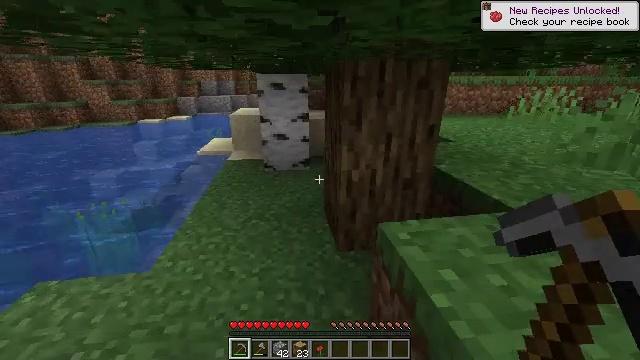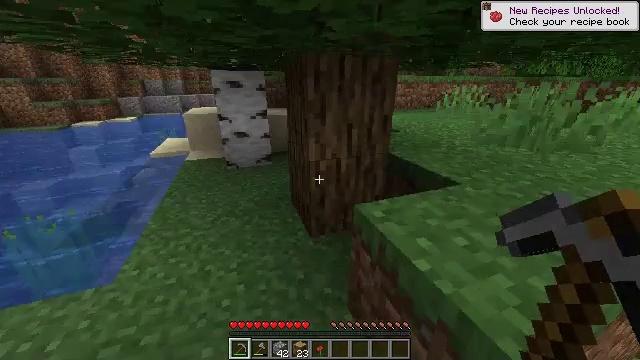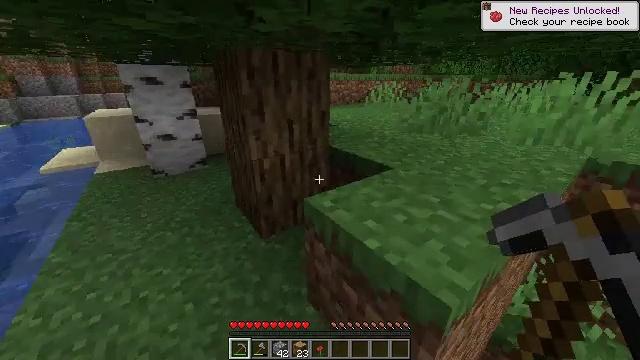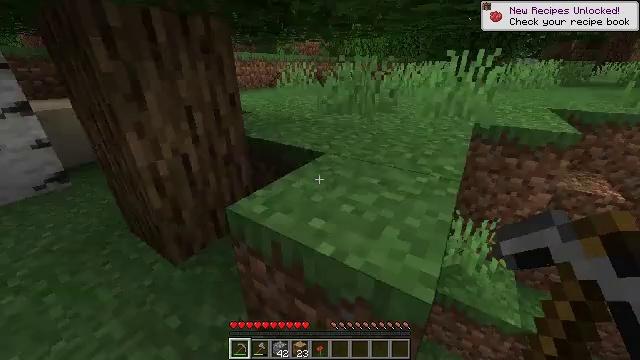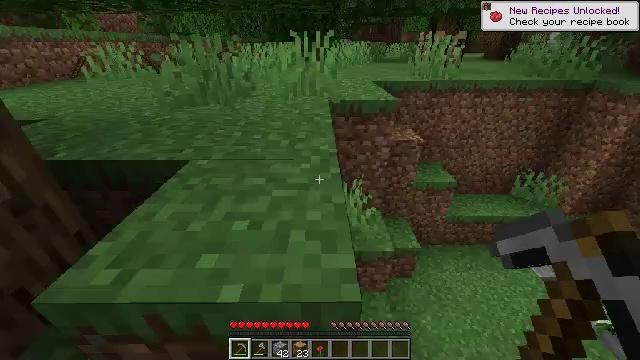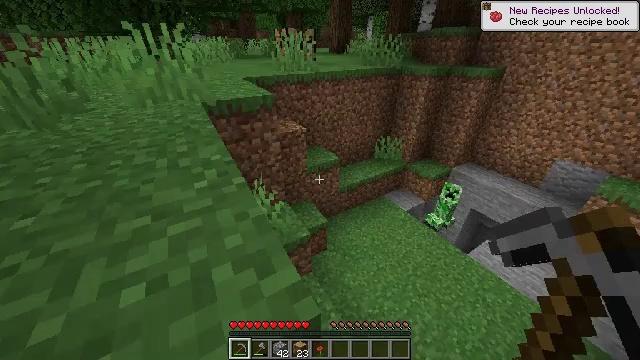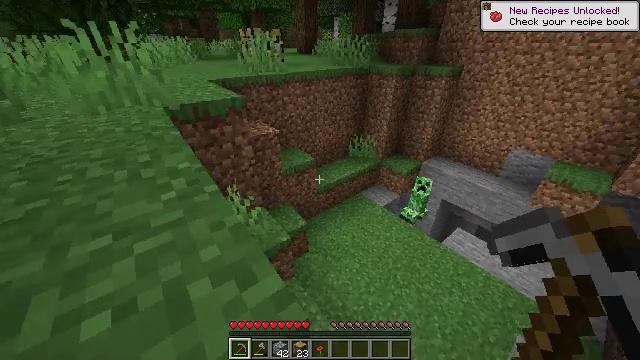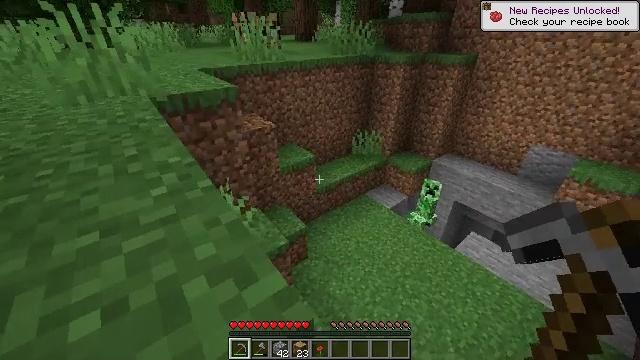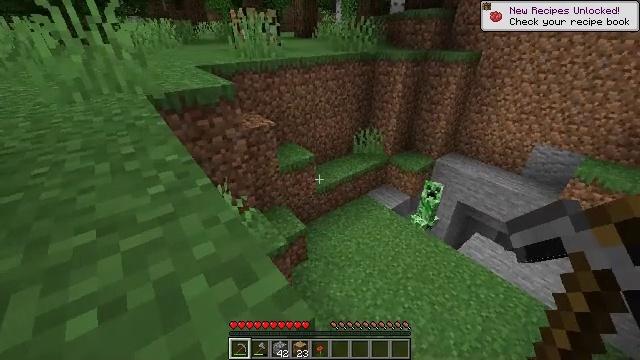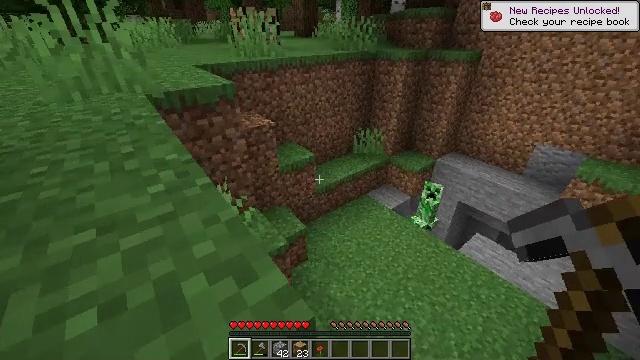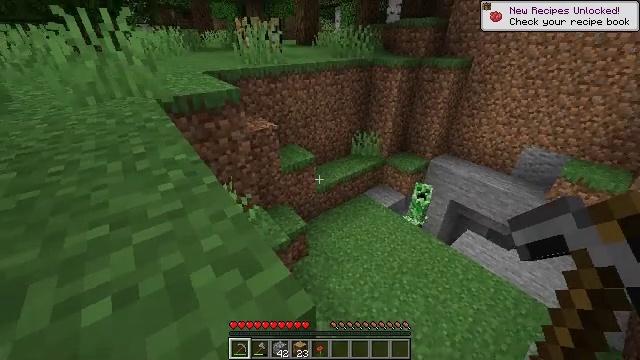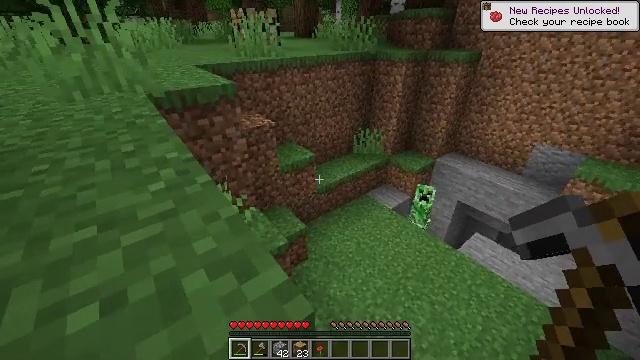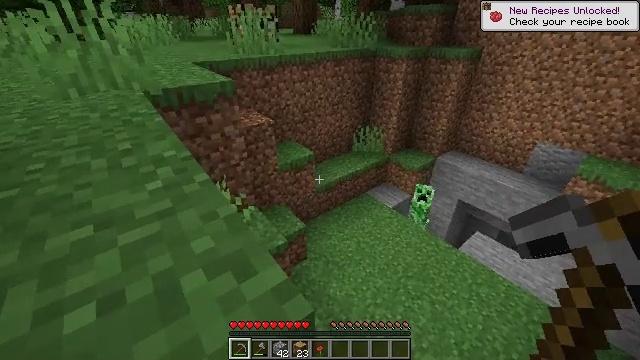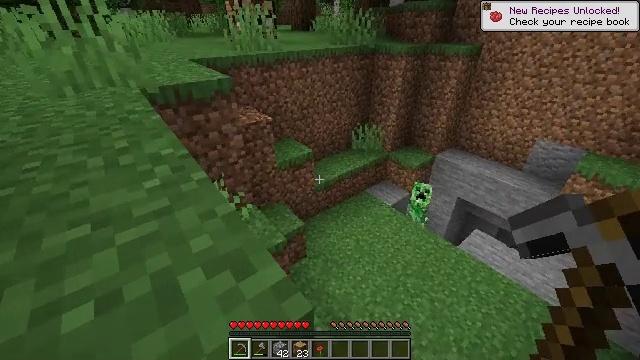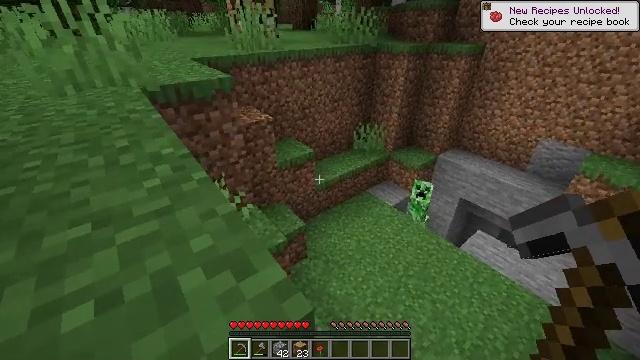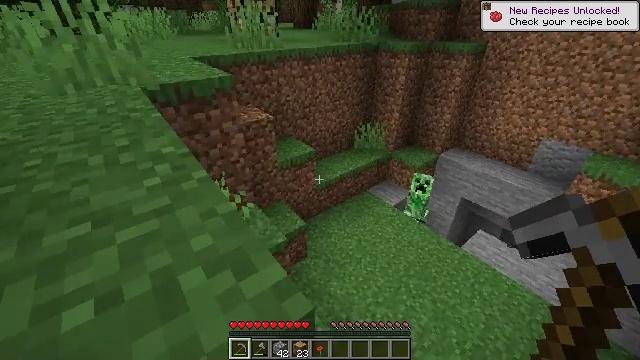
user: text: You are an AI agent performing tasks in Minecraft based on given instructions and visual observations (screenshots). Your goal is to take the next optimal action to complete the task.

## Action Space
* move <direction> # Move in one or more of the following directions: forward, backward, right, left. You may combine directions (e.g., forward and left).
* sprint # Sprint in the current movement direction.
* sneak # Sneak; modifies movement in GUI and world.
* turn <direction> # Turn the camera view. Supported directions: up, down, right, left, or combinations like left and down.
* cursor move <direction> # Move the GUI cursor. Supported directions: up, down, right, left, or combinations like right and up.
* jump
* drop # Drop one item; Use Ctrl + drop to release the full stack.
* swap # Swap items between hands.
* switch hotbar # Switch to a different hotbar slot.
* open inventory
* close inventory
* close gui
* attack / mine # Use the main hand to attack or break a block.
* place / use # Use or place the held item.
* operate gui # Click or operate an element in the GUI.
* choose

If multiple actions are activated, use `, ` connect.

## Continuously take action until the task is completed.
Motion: motion action
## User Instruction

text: Collect some oak leaves.
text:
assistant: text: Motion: move forward and move left, sprint, turn right and down
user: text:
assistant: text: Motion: move forward, sprint, turn right
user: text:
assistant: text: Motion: move forward, sprint, turn right and down
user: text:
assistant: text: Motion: move forward, turn right and down
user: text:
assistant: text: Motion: turn right and down
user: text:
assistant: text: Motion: turn right
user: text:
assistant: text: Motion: no_op
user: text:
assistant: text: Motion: no_op
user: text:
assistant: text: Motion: no_op
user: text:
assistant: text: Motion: no_op
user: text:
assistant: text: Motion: no_op
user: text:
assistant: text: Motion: no_op
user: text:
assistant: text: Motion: no_op
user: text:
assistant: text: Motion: no_op
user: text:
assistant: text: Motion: no_op
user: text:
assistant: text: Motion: no_op
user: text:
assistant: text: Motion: move left, turn left
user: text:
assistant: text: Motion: move left, turn left
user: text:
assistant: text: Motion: move left, turn left and up
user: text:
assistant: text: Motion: move left, turn left and up
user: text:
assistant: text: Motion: move left, turn left and up
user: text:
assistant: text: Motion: move left, turn left
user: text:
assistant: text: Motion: move forward and move left, turn left
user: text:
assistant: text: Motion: move forward, turn left
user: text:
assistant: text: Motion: move forward, turn left
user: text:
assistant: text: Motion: move forward
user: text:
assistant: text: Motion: move forward, turn left
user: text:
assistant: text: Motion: move forward, sprint, turn left
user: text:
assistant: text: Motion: move forward, sprint
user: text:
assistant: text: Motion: move forward, sprint, turn up